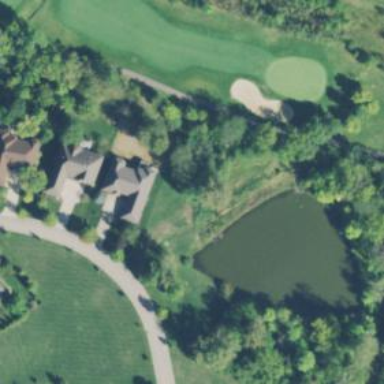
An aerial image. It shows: Water hazard in golf course. The hazard is natural water feature.